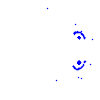
Particle: electron